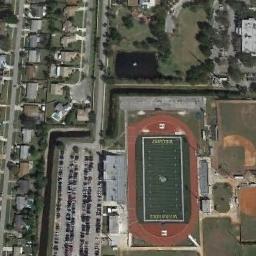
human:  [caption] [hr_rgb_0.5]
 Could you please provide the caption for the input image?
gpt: There's a little track in the upper left corner .

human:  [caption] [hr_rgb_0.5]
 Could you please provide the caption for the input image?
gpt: The ground track field with a gridiron is next to a parking lot and lots of houses arranged neatly beside .

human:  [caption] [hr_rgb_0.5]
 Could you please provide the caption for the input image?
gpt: Many buildings are near the ground track field .

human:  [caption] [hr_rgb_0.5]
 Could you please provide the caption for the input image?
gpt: The track and field are next to the lawn and parking lot, And there is a road distance from the residential area, And there are many vegetation around .

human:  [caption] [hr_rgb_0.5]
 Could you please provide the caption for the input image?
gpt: A ground track field beside a parking lot .